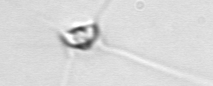
Label: Chaetoceros_similis